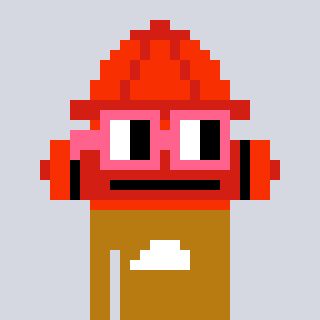
a pixel art character with square pink glasses, a fire hydrant-shaped head and a gold-colored body on a cool background